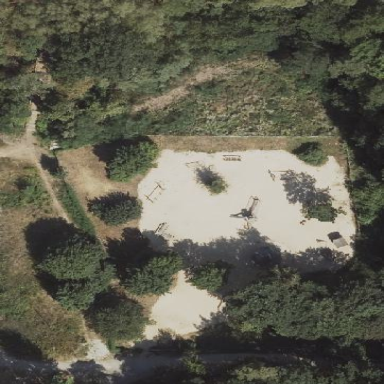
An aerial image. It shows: Playground with sand surface. The playground has fun theme.